Field crop: tomato
Growth stage: 2
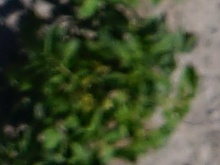
Species: tomato